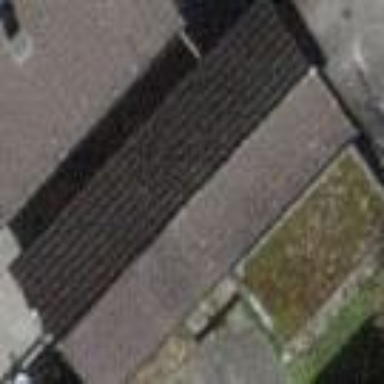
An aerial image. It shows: Garage.